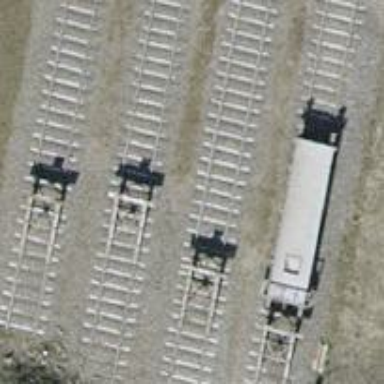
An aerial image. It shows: Railway buffer stop.